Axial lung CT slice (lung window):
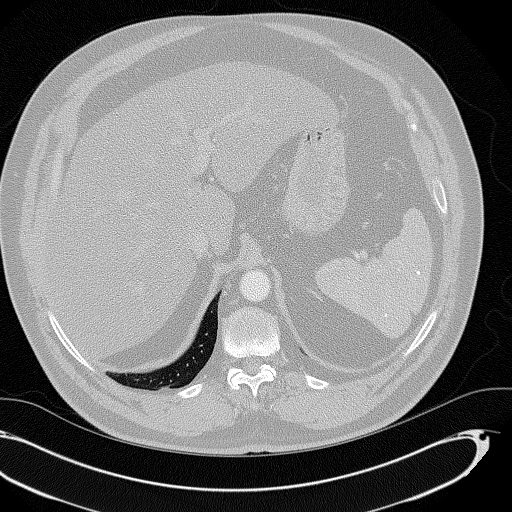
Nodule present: no